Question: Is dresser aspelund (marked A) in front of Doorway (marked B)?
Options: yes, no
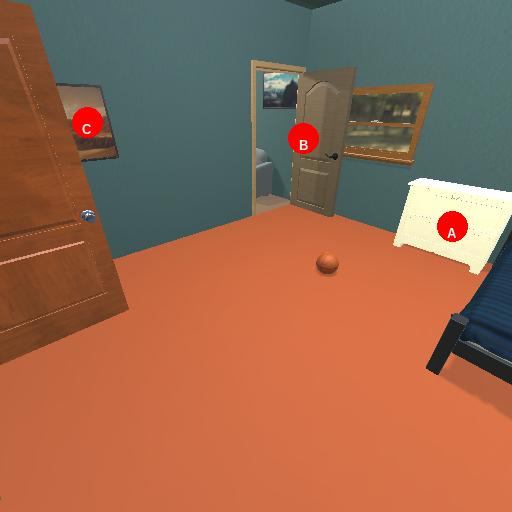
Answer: yes